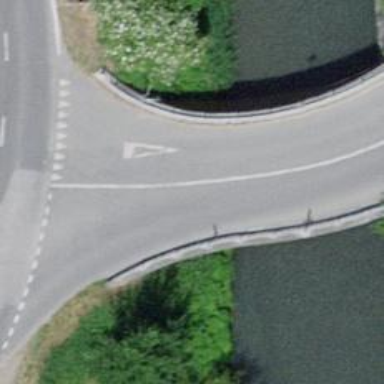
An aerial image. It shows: Tertiary road passing over bridge.